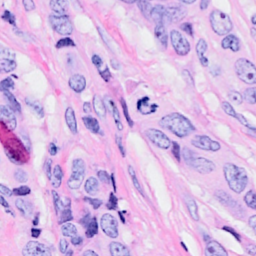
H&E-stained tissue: Breast